Field crop: tomato
Growth stage: 1
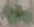
Species: solanum